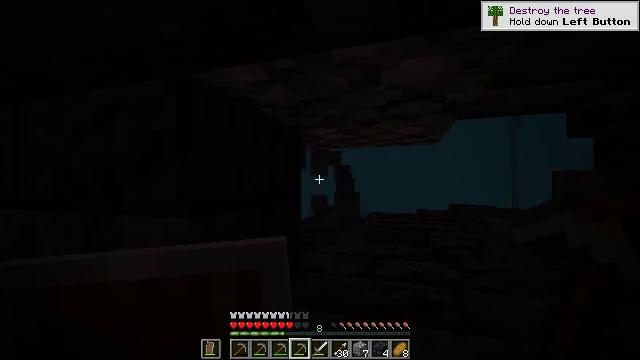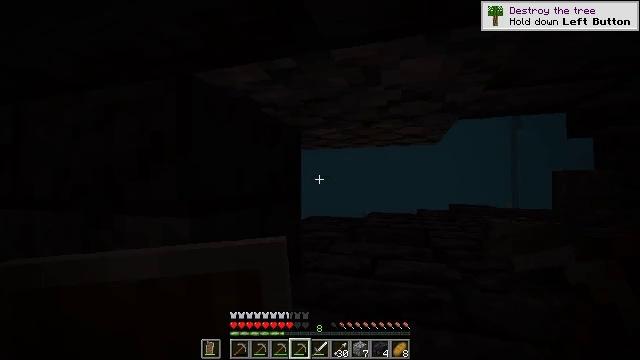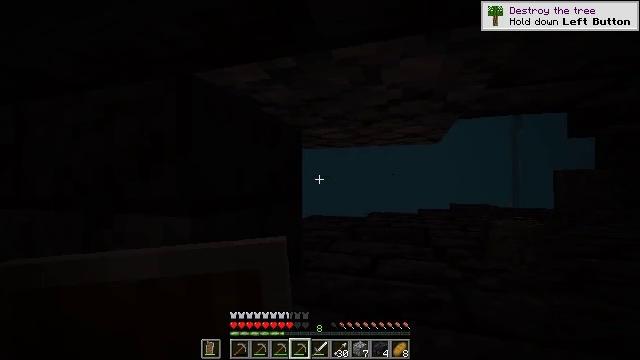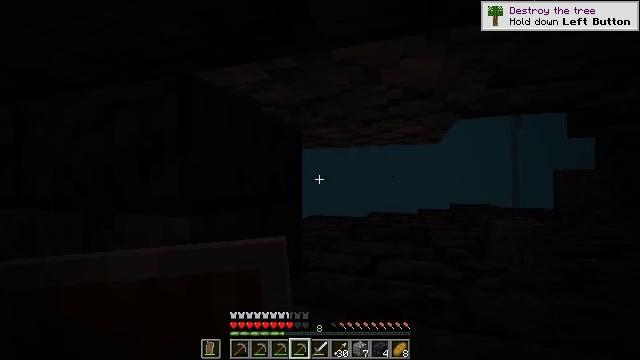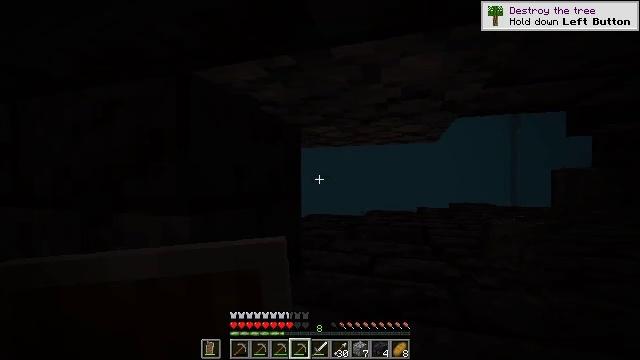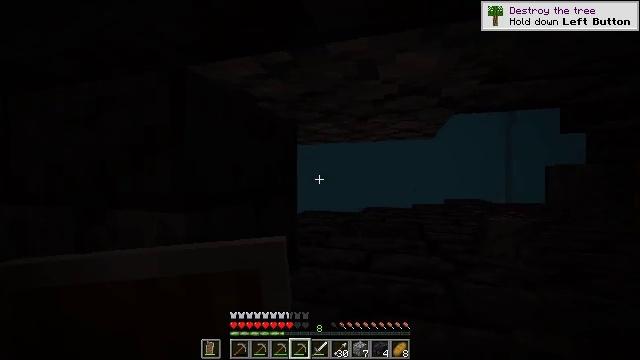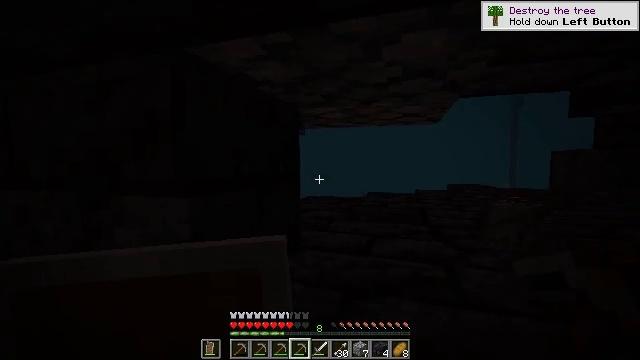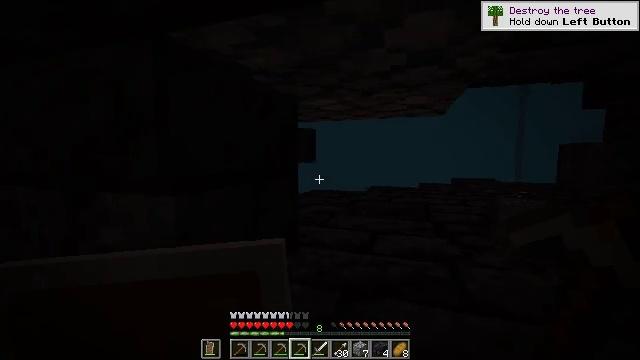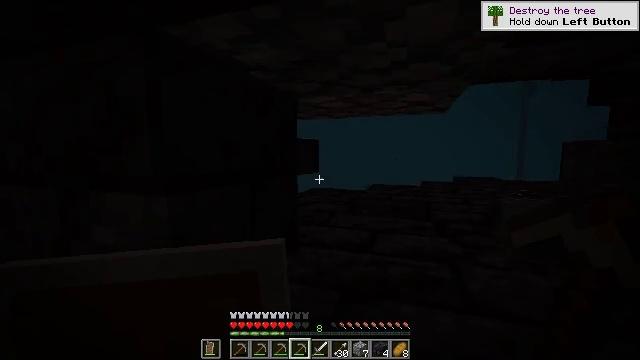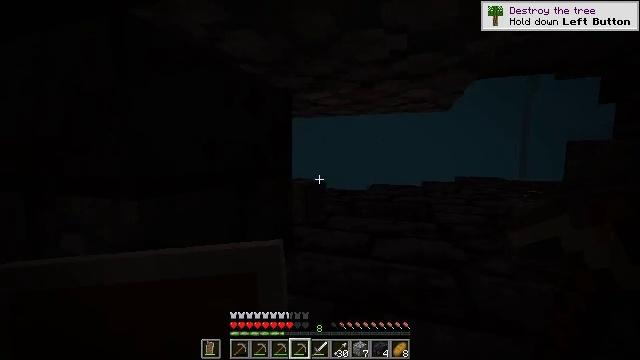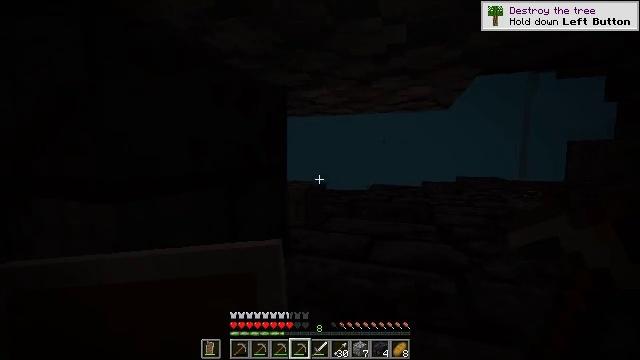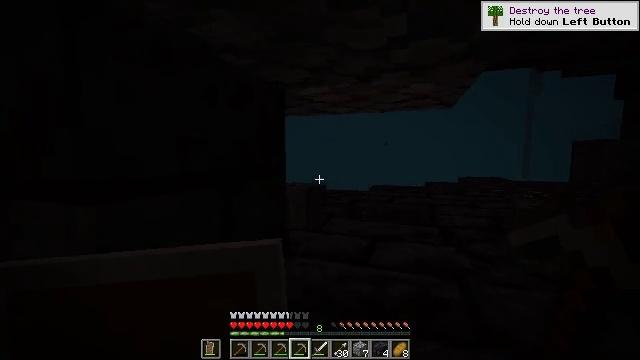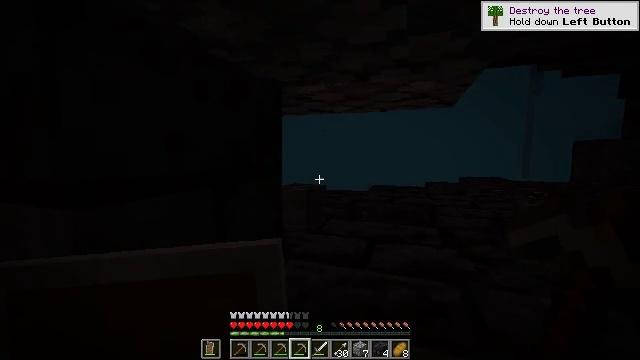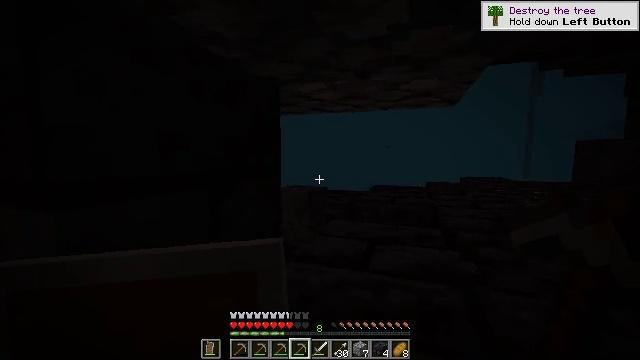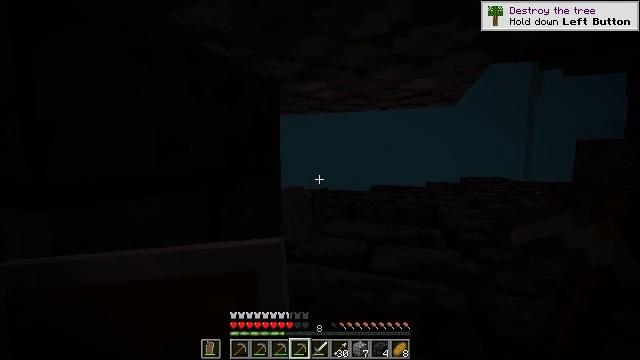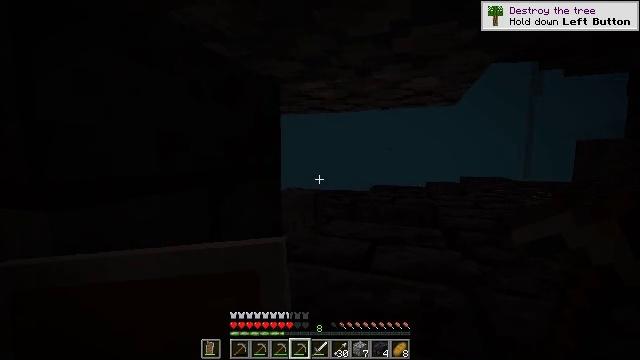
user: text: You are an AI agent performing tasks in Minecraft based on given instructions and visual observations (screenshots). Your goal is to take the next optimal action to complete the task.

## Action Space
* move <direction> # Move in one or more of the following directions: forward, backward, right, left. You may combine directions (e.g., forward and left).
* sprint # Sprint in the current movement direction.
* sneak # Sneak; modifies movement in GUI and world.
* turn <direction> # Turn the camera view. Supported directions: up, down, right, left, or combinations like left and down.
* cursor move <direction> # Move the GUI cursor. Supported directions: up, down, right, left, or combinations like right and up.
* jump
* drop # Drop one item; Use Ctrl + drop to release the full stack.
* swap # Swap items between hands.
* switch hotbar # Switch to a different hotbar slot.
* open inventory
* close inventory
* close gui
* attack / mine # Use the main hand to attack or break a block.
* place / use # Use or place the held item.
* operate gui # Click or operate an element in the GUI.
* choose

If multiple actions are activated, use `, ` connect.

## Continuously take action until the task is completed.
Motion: motion action
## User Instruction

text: Mine polished blackstone bricks.
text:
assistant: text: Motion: attack / mine
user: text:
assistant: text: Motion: no_op
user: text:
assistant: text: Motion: no_op
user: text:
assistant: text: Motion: no_op
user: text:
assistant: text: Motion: no_op
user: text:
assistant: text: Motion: move right, turn down
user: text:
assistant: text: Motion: move right, turn down
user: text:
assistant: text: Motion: move right
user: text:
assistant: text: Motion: move right
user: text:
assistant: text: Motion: move right
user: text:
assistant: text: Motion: move right
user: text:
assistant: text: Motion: no_op
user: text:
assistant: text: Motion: no_op
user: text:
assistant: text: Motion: no_op
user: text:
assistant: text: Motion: no_op
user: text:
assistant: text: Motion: no_op
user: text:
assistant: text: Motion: no_op
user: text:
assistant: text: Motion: no_op
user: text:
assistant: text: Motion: no_op
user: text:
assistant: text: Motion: turn down
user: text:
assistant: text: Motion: turn down
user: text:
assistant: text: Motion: move right, turn down
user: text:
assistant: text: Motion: move right
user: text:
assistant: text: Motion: move right
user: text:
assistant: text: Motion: move right
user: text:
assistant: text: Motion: move right
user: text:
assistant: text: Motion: move forward and move right
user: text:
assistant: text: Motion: move forward and move right
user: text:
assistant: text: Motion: move forward and move right
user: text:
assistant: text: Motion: move right